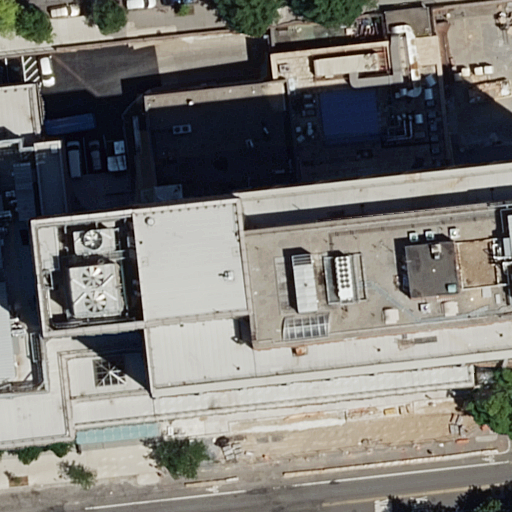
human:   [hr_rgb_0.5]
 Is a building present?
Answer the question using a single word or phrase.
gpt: yes

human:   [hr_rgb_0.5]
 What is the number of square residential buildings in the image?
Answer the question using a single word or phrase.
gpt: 0

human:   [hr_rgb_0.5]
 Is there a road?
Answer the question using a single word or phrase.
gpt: yes

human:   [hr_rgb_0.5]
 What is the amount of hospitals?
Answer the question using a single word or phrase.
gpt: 1

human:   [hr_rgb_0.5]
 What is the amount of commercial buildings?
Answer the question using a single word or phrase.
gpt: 0

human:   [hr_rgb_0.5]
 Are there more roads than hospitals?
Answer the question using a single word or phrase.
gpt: yes

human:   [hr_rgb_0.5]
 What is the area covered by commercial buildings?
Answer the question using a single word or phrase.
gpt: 0m2

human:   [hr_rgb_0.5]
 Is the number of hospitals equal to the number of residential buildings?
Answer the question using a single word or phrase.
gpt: yes

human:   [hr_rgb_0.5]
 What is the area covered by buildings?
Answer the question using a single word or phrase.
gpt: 6169m2

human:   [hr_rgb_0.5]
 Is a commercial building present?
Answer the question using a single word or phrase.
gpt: no

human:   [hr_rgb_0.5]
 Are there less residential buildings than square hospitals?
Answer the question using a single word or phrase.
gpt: no

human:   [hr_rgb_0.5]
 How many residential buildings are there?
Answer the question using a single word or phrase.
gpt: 1

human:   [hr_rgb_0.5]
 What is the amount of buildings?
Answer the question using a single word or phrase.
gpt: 1

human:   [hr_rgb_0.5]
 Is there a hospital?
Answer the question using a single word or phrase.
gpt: yes

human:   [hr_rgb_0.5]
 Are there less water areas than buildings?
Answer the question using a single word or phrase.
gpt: yes

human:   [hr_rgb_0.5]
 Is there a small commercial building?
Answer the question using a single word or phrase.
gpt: no

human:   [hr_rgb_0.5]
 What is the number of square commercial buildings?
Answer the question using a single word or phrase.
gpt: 0

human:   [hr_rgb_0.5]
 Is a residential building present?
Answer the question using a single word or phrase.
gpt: yes

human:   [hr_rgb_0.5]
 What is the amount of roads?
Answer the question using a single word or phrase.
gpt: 2

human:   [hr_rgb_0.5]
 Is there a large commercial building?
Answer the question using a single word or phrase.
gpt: no

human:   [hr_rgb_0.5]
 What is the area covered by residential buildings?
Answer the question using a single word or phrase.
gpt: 6169m2

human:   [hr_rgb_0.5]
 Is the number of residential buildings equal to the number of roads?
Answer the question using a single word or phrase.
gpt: no

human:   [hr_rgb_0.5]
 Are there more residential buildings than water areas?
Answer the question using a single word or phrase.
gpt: yes

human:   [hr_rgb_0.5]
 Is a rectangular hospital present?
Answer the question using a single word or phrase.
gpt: no

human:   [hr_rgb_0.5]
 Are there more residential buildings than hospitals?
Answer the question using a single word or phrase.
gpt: no

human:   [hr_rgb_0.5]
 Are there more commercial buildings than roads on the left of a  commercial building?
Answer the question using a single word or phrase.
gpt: no

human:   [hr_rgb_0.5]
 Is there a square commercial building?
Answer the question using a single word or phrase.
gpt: no

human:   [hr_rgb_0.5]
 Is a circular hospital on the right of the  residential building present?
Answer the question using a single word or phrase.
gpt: no

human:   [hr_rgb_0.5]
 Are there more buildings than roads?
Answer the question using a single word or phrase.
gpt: no

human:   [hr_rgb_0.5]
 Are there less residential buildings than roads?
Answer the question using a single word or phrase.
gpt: yes

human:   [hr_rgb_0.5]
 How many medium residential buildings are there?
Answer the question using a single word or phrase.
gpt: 0

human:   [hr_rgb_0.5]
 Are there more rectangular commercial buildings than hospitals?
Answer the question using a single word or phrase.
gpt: no

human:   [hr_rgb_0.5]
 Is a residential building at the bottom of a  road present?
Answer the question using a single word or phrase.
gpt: no

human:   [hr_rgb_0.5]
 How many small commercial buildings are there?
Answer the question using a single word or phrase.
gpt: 0

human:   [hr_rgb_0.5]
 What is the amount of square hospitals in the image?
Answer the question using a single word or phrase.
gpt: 0

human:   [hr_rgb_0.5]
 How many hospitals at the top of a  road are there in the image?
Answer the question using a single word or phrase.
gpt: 1

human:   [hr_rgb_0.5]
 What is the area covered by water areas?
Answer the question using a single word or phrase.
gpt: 0m2

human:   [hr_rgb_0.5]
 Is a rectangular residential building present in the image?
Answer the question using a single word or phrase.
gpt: no

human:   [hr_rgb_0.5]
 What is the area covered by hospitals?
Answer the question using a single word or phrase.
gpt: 6169m2

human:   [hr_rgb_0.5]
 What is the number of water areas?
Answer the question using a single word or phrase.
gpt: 0

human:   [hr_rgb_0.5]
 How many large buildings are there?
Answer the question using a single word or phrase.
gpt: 1

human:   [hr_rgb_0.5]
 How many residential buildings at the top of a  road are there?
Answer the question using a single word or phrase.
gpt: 1

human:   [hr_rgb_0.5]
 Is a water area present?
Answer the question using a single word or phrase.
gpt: no

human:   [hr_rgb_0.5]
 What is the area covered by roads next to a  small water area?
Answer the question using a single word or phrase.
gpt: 0m2

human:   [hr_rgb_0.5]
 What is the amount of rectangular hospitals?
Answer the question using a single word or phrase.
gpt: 0

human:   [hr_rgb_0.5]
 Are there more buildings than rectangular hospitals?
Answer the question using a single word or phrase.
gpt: yes

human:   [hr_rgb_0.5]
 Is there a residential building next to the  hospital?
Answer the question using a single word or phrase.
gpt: yes

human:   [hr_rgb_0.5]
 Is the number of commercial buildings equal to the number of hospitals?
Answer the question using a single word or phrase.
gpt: no

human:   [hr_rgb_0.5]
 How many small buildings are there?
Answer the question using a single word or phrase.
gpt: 0

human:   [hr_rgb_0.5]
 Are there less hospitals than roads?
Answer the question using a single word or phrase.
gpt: yes

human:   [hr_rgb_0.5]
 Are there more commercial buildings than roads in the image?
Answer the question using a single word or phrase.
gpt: no

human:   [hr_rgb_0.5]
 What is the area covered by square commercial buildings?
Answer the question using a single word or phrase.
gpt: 0m2

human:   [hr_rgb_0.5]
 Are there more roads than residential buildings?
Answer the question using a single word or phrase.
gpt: yes

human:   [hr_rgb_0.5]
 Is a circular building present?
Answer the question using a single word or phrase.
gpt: no

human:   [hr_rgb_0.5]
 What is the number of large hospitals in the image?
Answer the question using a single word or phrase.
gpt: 1

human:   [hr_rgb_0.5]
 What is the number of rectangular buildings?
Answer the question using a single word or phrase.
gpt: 0

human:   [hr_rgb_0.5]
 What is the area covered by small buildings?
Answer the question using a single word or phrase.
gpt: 0m2

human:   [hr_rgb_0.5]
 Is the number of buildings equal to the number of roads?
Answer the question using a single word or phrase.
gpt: no

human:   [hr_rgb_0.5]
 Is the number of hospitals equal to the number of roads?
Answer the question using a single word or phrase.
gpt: no

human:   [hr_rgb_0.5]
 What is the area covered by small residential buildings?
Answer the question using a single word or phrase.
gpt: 0m2

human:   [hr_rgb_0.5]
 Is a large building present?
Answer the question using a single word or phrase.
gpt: yes

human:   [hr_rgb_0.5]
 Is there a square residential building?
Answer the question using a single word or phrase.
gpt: no

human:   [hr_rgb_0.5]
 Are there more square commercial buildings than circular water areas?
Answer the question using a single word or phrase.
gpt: no

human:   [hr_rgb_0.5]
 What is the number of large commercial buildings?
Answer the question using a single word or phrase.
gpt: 0